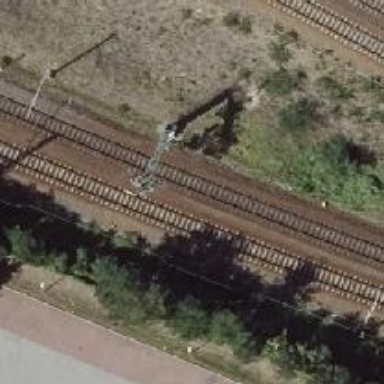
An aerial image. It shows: Railway signal.